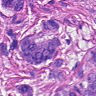
Metastatic tissue present: yes